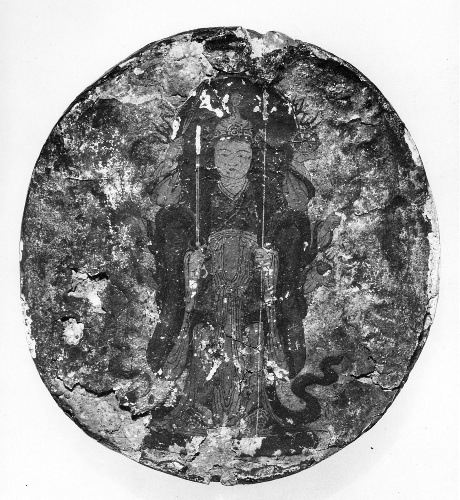
Object type: Disk
Classification: Paintings
Medium: Color, gold, and lacquer on clay
Culture: Japan
Period: Edo period (1615–1868)
Dimensions: 4 x 3 9/16 in. (10.2 x 9 cm)
Department: Asian Art
Credit line: Rogers Fund, 1951
Accession year: 1951
Repository: Metropolitan Museum of Art, New York, NY
Tags: Deities